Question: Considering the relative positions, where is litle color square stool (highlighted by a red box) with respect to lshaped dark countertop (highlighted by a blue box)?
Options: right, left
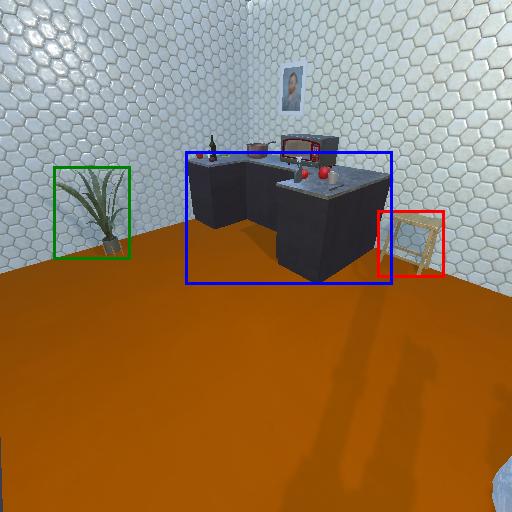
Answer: right